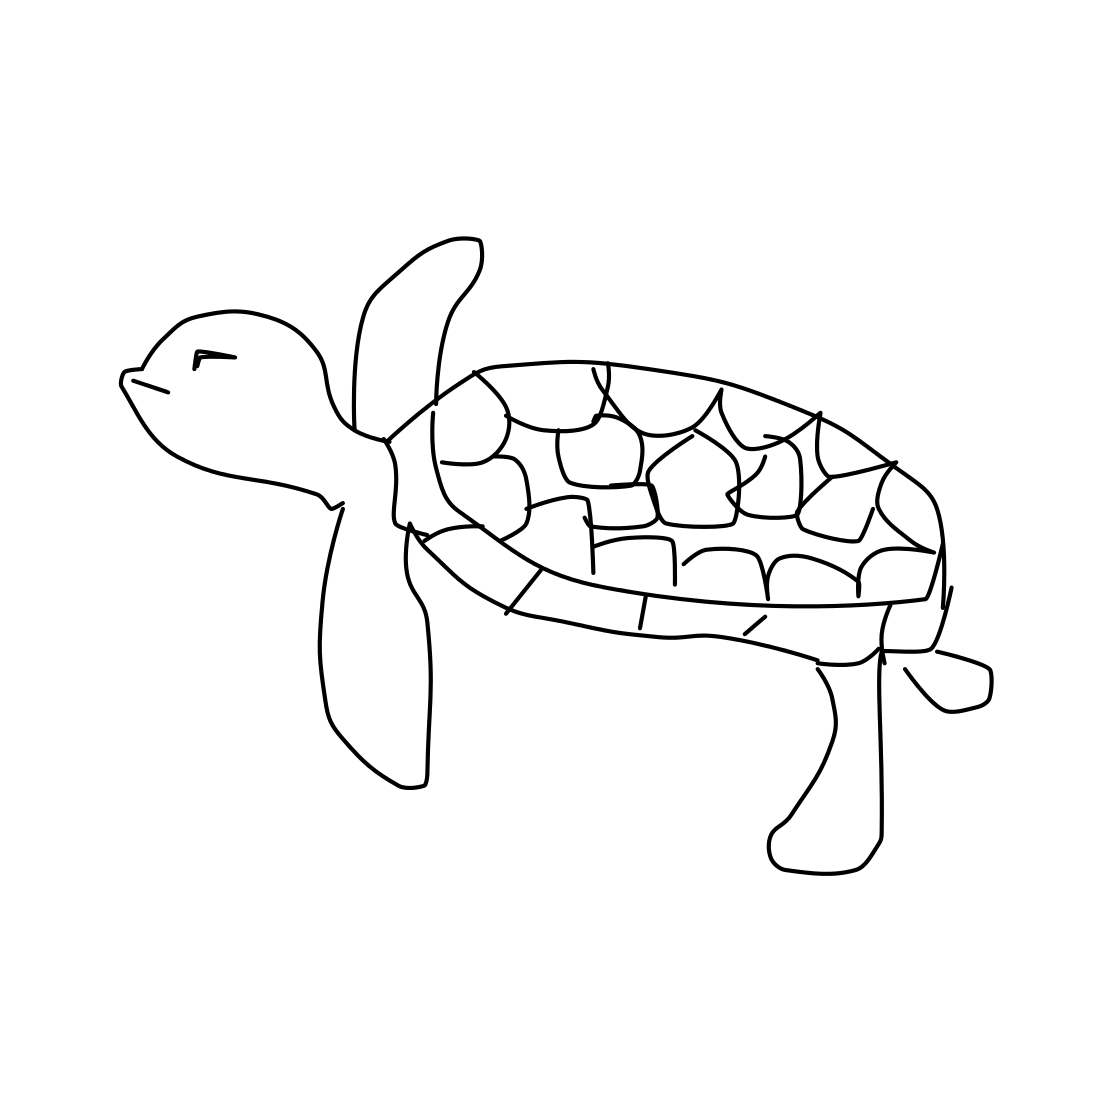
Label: sea turtle